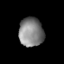
Tissue: lung
Cell type: Epithelial cells
Senescence score: 0.1668
Nuclear area (px): 697
Mean DAPI intensity: 129.935